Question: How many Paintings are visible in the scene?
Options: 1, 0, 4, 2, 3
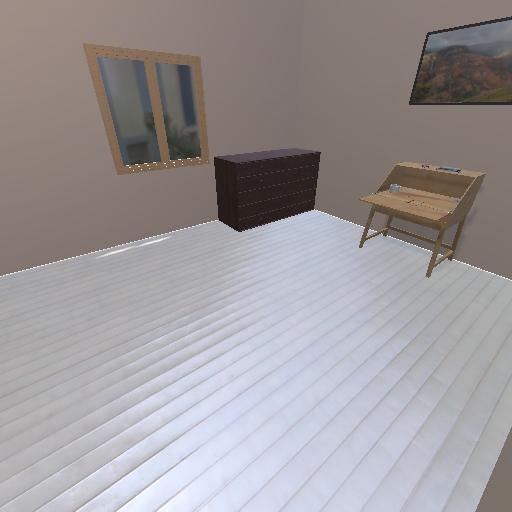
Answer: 1